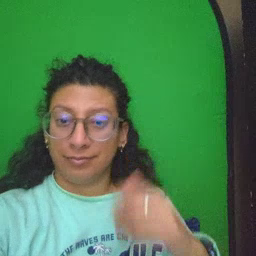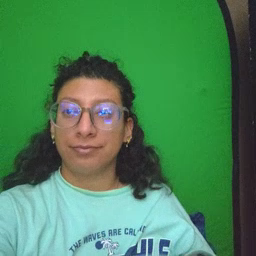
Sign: pool